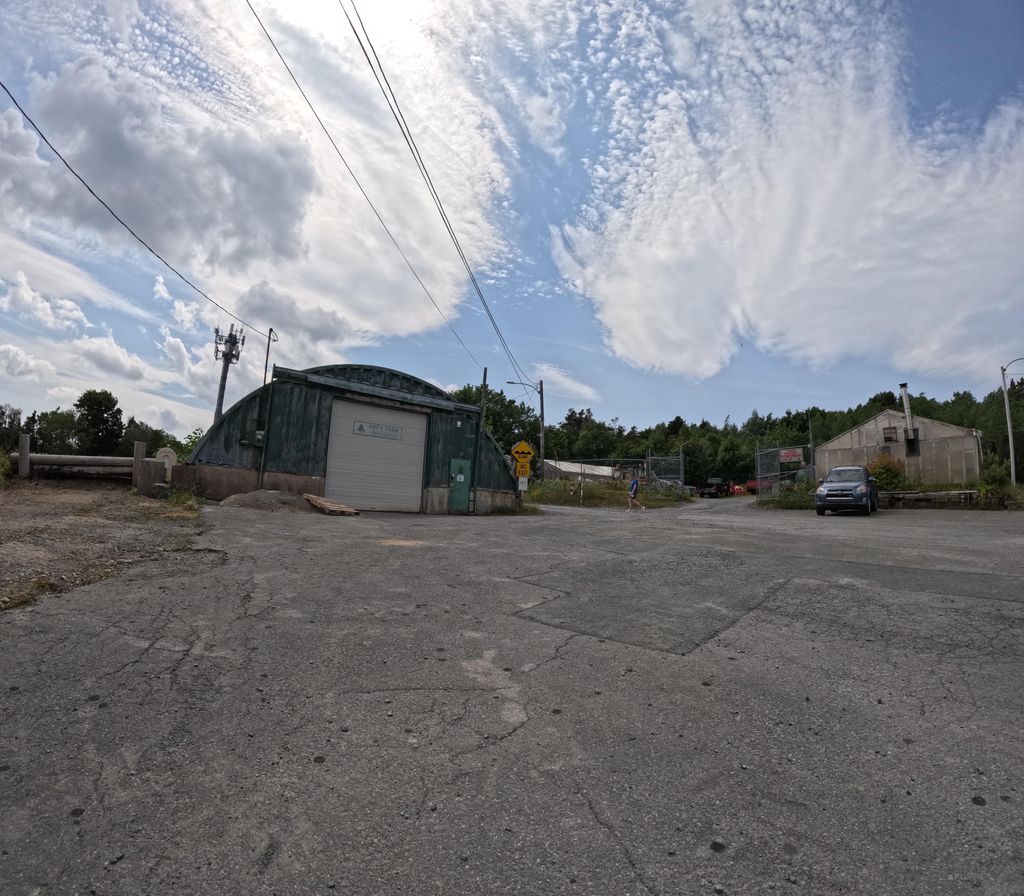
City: st_johns